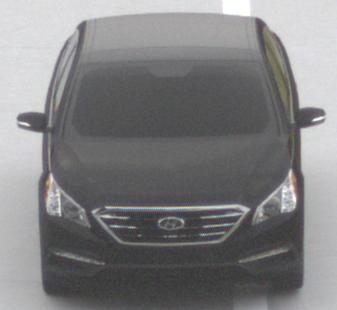
Make: Hyundai
Model: Sonata
Detailed model: Gen. 7
Model produced from: 2015
Model produced until: 2017
Doors: 4
Color: black
Road condition: dry road
Daytime: morning or afternoon
Contrast: low contrast